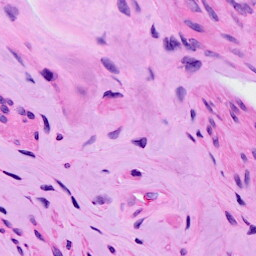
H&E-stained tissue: Ovarian